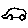
Label: car